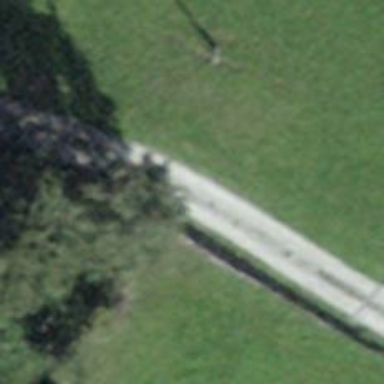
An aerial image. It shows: Gravel track with grade3 tracktype.